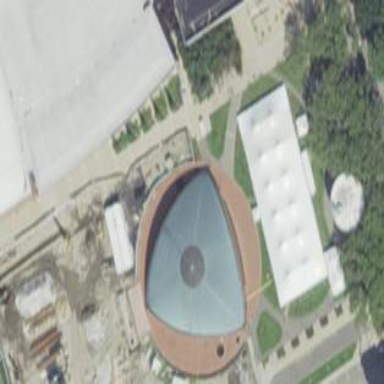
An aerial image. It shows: University building with teal-colored roof. It houses auditorium.